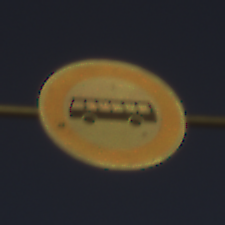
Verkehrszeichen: VerbotKraftomnibusse
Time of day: SunriseSunset
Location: Outdoor (Nature)
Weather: Clear
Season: NotSpecified
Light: Natural